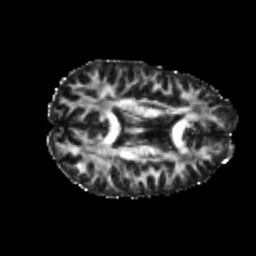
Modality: FA
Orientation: axial
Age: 23
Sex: male
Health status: healthy
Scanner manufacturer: philips
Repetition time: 7.386 s
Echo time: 0.08599 s